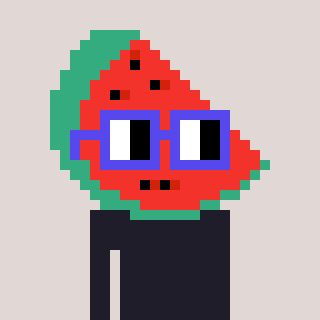
a pixel art character with square blue glasses, a watermelon-shaped head and a foggrey-colored body on a warm background